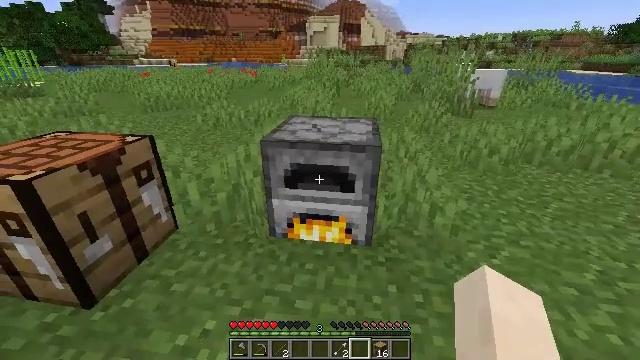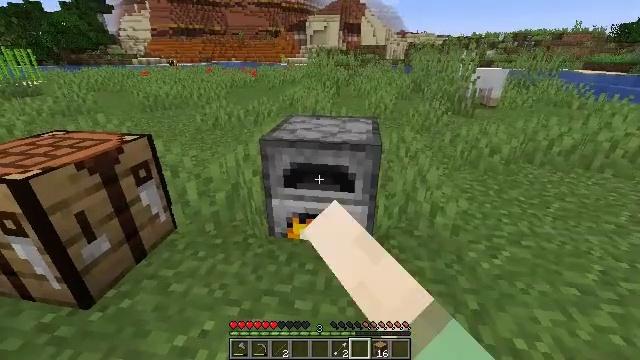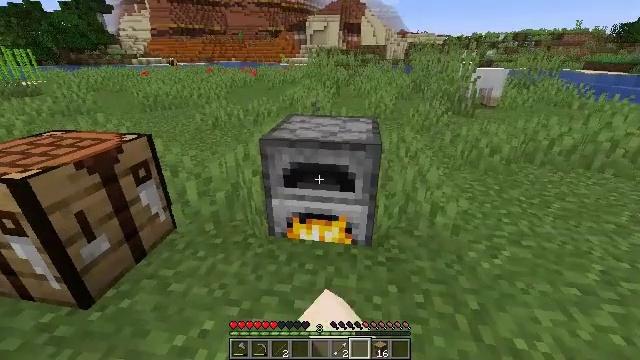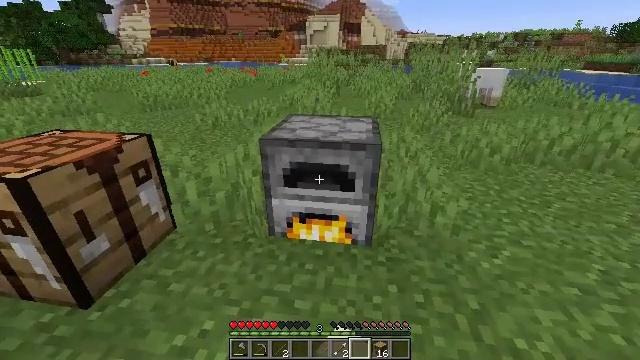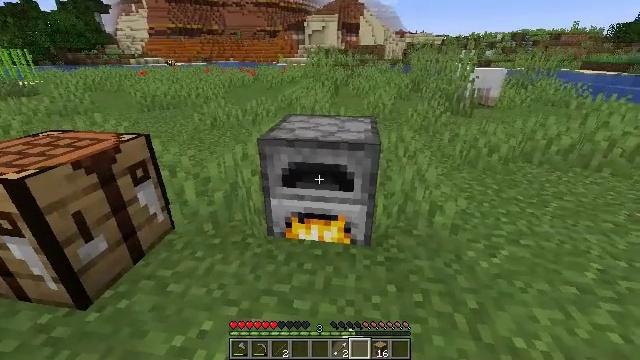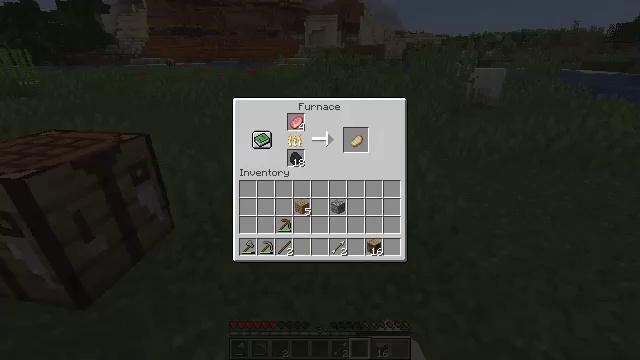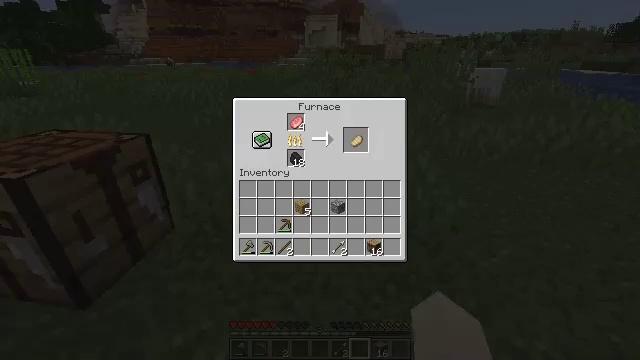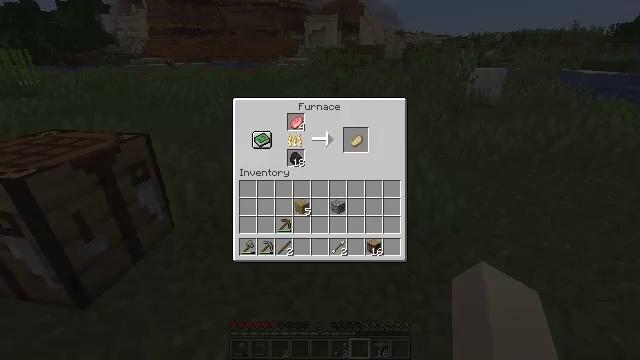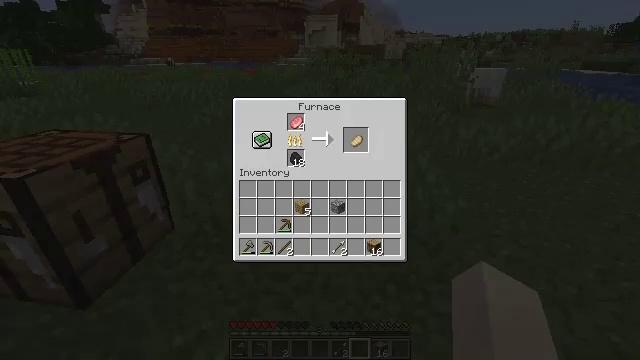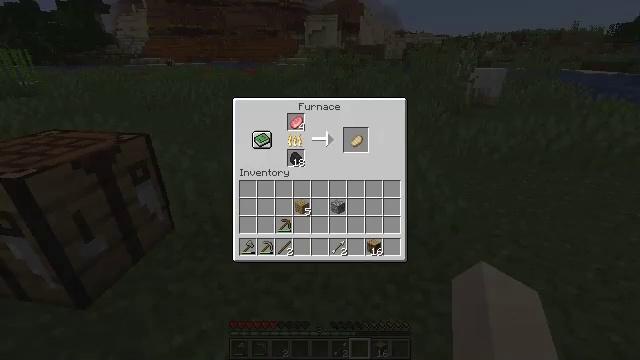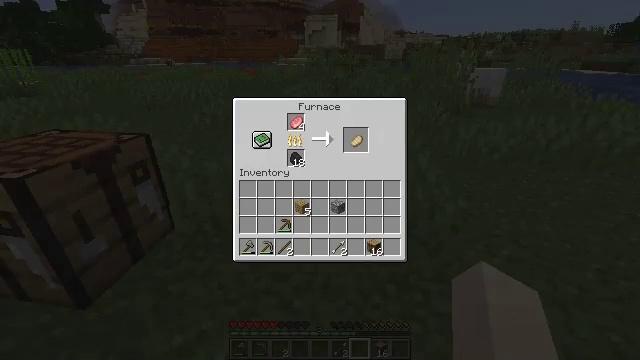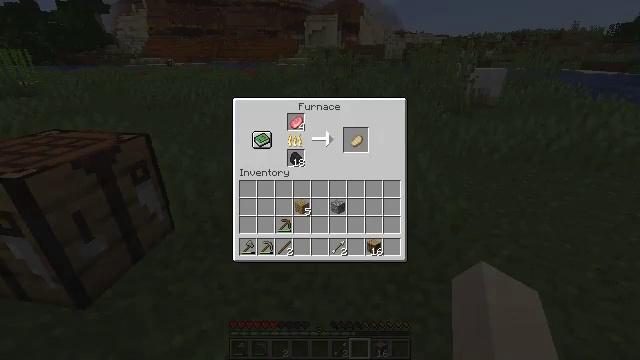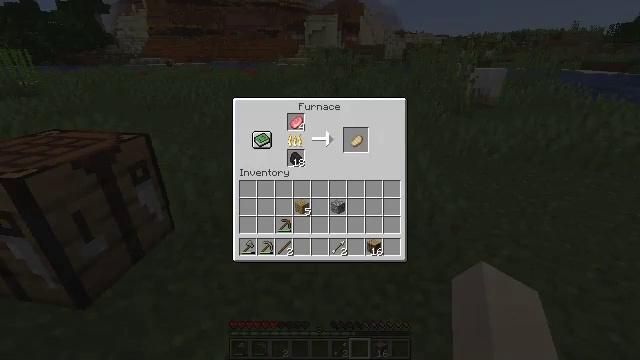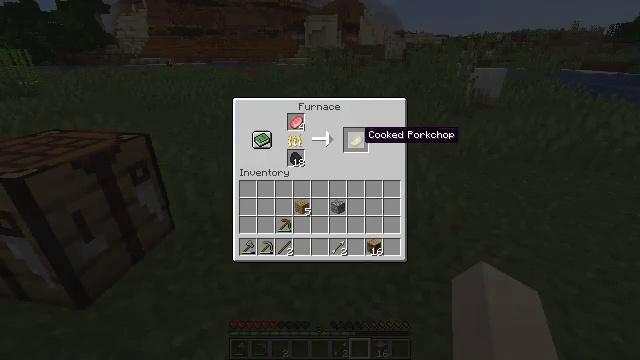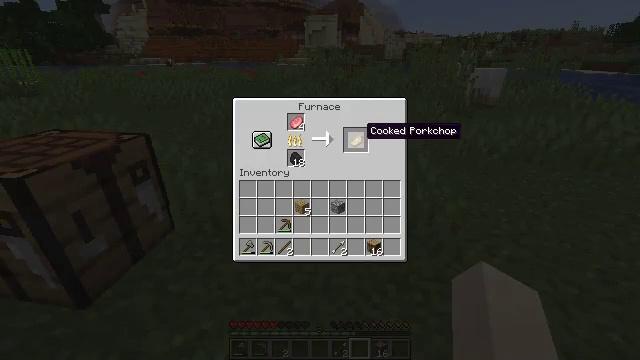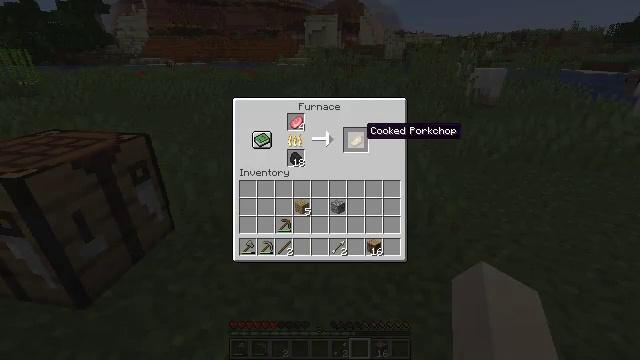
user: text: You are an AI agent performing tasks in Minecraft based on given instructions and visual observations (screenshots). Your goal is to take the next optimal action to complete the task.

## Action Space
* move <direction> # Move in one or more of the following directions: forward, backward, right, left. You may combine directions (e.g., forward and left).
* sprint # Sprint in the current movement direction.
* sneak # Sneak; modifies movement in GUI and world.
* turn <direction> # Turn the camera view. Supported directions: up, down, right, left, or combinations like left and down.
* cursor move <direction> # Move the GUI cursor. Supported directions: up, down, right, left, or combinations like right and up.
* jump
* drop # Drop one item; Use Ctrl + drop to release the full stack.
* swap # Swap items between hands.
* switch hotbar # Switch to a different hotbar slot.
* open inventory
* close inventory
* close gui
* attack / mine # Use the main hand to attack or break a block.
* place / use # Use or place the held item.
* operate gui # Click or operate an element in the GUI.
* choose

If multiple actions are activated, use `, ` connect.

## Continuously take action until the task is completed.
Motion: motion action
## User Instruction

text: Use the furnace to make a cooked porkchop.
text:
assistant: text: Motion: use / place
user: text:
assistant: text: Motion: use / place
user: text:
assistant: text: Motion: no_op
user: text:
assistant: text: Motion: no_op
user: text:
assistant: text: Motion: sneak, cursor move right and up, open gui
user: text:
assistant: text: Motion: sneak, cursor move left
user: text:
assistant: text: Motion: sneak, cursor move right
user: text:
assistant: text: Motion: sneak
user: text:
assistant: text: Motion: sneak
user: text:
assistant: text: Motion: sneak
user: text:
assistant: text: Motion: sneak
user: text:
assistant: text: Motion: sneak, cursor move up
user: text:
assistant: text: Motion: sneak
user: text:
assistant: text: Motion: sneak
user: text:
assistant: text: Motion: sneak
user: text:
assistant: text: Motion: sneak, operate gui
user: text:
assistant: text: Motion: sneak, operate gui
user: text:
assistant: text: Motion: sneak
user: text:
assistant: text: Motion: sneak
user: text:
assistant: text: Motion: sneak
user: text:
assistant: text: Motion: sneak